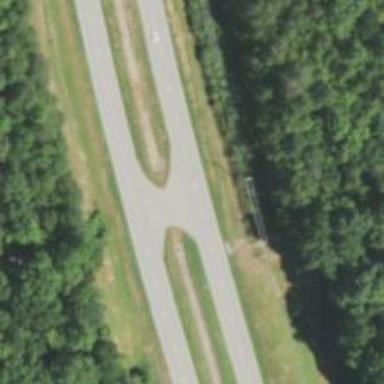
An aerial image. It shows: Asphalt trunk link road.